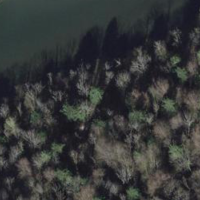
EUNIS habitat code: 44
Species observed at this site:
Cardamine heptaphylla